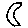
Label: moon